Question: I am trying to implement a Custom HttpHandler (for the first time), I have been given a tutorial to follow but couldn't get it to work. I then found another tutorial but couldn't get that to work, they are both giving me the same error message.
The custom handler is to protect people from downloading certain file types, although i think the error is somekind of configuration problem as I can't get the website to work at all once I add the httpHandlers to the Web.Config file.
'''
Description: An error occurred during the processing of a configuration file required to service this request. Please review the specific error details below and modify your configuration file appropriately.
Parser Error Message: Could not load type 'FileProtectionHandler'.
Source Error:
Line 47: </compilation>
Line 48: <httpHandlers>
Line 49: <add verb="*" path="*.pdf" type="FileProtectionHandler"/>
Line 50: </httpHandlers>
'''
If you require more code please let me know.
Thanks for any help. J.
'''
<%@ WebHandler Language="VB" Class="FileProtectionHandler" %>
Imports System
Imports System.Web
Imports System.Web.Security
Imports System.IO
Imports System.Web.SessionState
Public Class FileProtectionHandler : Implements IHttpHandler
Private Function SendContentTypeAndFile(ByVal context As HttpContext, ByVal strFile As [String]) As HttpContext
context.Response.ContentType = GetContentType(strFile)
context.Response.TransmitFile(strFile)
context.Response.[End]()
Return context
End Function
Private Function GetContentType(ByVal filename As String) As String
' used to set the encoding for the reponse stream
Dim res As String = Nothing
Dim fileinfo As New FileInfo(filename)
If fileinfo.Exists Then
Select Case fileinfo.Extension.Remove(0, 1).ToLower()
Case "pdf"
If True Then
res = "application/pdf"
Exit Select
End If
End Select
Return res
End If
Return Nothing
End Function
Public Sub ProcessRequest(ByVal context As HttpContext) Implements IHttpHandler.ProcessRequest
context.Response.ContentType = "text/plain"
context.Response.Write("Hello World")
End Sub
Public ReadOnly Property IsReusable() As Boolean Implements IHttpHandler.IsReusable
Get
Return False
End Get
End Property
End Class
'''

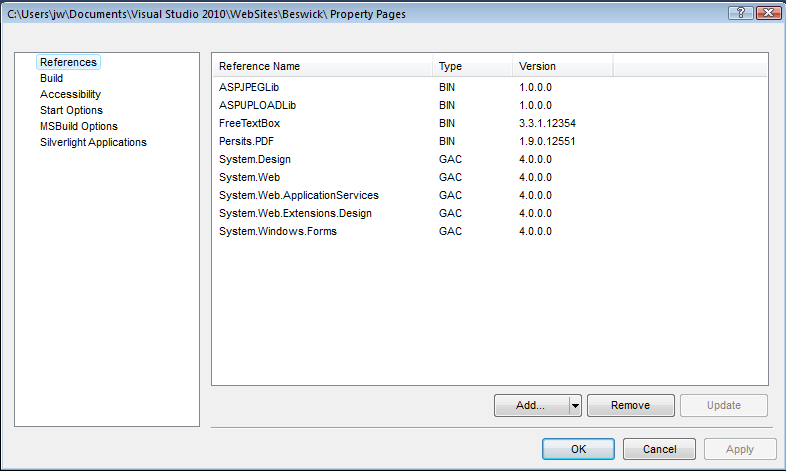
Answer: I've just come back to this issue after a lengthy break from it. I'm not sure if i've got it fully working as yet as from first testing it's not protecting the file if a user isn't logged into the website, but I am no longer getting the error message.
I found the fix to the problem here: <URL>